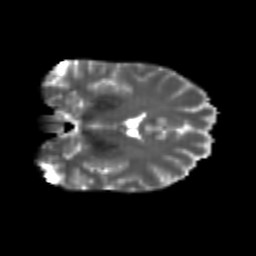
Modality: T2w
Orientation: coronal
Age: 24
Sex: female
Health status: healthy
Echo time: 0.074 s